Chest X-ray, AP view. Patient: 17 years old, sex F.
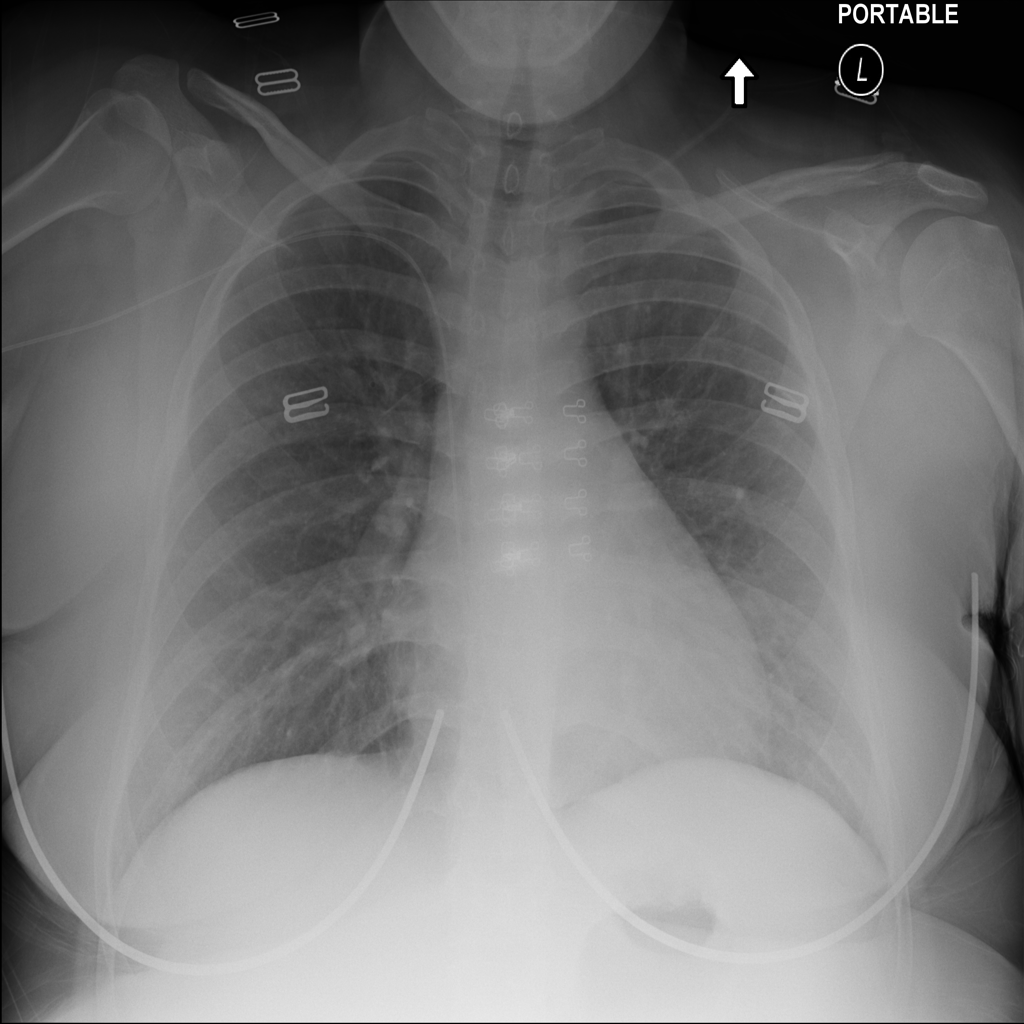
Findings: No Finding